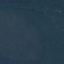
Land use / land cover: Forest